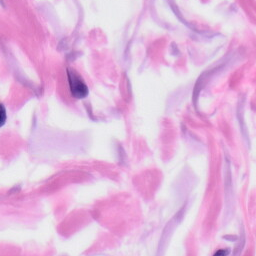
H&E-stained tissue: Skin